Question: I've got a listview with binding and it's not updating. Can somebody find the bug? Wish I had some money, because I would offer a reward.
In this screen cap, the window on the right (Active Dinosaur List) is NOT updating when the status of a particular dinosaur is changing (note that when you click on the dinosaur (in this case, Nancy) it shows, correctly, that her status is, "Moving to food" while the Active Dinosaur List is showing her still Resting:

Here's all the relevant code, starting with the XAML for the window:
'''
<Window x:Class="DinosaurIsland.ActiveDinosaurList"
xmlns="http://schemas.microsoft.com/winfx/2006/xaml/presentation"
xmlns:x="http://schemas.microsoft.com/winfx/2006/xaml"
xmlns:local="clr-namespace:DinosaurIsland"
Title="ActiveDinosaurList" Height="850" Width="245" WindowStyle="SingleBorderWindow" Icon="/DinosaurIsland;component/Icon1.ico" ResizeMode="NoResize" >
<Window.Resources>
<local:EnergyBarColorConverter x:Key="EnergyBarColorConverter"/>
<local:DinoStatusConverter x:Key="DinoStatusConverter"/>
<DataTemplate x:Key="DinosaurInfo">
<StackPanel Orientation="Vertical" >
<Label Name="DinosaurName" Margin="0,0,0,-8" Content="{Binding Path=PersonalName}"/>
<Label Name="DinosaurSpecies" Margin="0,0,0,-8" FontStyle="Italic" Content="{Binding Path=Specie}"/>
<Label Name="DinosaurStatus" Margin="0,0,0,-8" Content="{Binding Path=State, Converter={StaticResource DinoStatusConverter}}"/>
<Label HorizontalAlignment="Center" Margin="0,0,0,-2" Content="Energy" />
<ProgressBar Name="Health" Margin="0,0,0,10" HorizontalAlignment="Center" VerticalAlignment="Top" Width="160" Height="15"
Foreground ="{Binding Path=Health, Converter={StaticResource EnergyBarColorConverter}}" Value="{Binding Path=Health}" />
<Separator/>
</StackPanel>
</DataTemplate>
</Window.Resources>
<Grid Width="210">
<ListView x:Name="DinoListView" Width="207" ItemsSource="{Binding Path=Dinosaurs}" HorizontalAlignment="Left" Margin="3,0,0,0">
<ListView.View>
<GridView>
<GridViewColumn Width="180" Header="Select Dinosaur" CellTemplate="{StaticResource DinosaurInfo}" />
</GridView>
</ListView.View>
</ListView>
</Grid>
'''
Here's the Dinosaur class:
'''
using System;
using System.Collections.Generic;
using System.Collections;
using System.ComponentModel;
using System.Drawing;
using System.Linq;
using System.Text;
namespace DinosaurIsland
{
public class Dinosaur : INotifyPropertyChanged
{
public string _specie;
public string Specie
{
get { return _specie; }
set{_specie = value; RaisePropertyChanged("Specie");}
}
public int Age { get; set; }
public int Weight { get; set; }
public double Height { get; set; }
public int _health;
public int Health
{
get { return _health; }
set{_health = value; RaisePropertyChanged("Health");}
}
public double Water { get; set; }
public double FoodConsumed { get; set; }
public bool Sex { get; set; }
public string PersonalName { get; set; }
public System.Windows.Point Head = new System.Windows.Point();
public List<System.Windows.Point> Location { get; set; }
public double Length { get; set; }
public double Speed { get; set; }
public byte _state;
public byte State
{
get { return _state; }
set{_state = value; RaisePropertyChanged("State");}
}
public System.Windows.Point Goal = new System.Windows.Point();
public System.Windows.Point[] FoodLocation = new System.Windows.Point[5]; // The last five locations that the dino found food
public System.Windows.Point[] WaterLocation = new System.Windows.Point[5]; // The last five locations that the dino found water
// Constructor
public Dinosaur()
{
}
public event PropertyChangedEventHandler PropertyChanged;
//called when a property is changed
protected void RaisePropertyChanged(string PropertyName)
{
if (PropertyChanged != null)
{
PropertyChanged(this, new PropertyChangedEventArgs(PropertyName));
}
}
}
}
'''
Here's the ViewModel class:
'''
using System;
using System.Collections.Generic;
using System.Collections;
using System.Collections.ObjectModel;
using System.ComponentModel;
using System.Linq;
using System.Text;
namespace DinosaurIsland
{
public class ViewModel : INotifyPropertyChanged
{
public ViewModel()
{
this.Dinosaurs = new ObservableCollection<Dinosaur>();
for(int i = 0; i < MainWindow.Dinosaurs.Count; i++)
this.Dinosaurs.Add(new Dinosaur()
{
PersonalName = MainWindow.Dinosaurs[i].PersonalName,
Specie = MainWindow.Dinosaurs[i].Specie,
Health = MainWindow.Dinosaurs[i].Health,
State = MainWindow.Dinosaurs[i].State
});
}
public event PropertyChangedEventHandler PropertyChanged;
//called when a property is changed
public void RaisePropertyChanged(string PropertyName)
{
if (PropertyChanged != null)
{
PropertyChanged(this, new PropertyChangedEventArgs(PropertyName));
}
}
private ObservableCollection<Dinosaur> _dinoList = new ObservableCollection<Dinosaur>();
public ObservableCollection<Dinosaur> Dinosaurs
{
get { return _dinoList; }
set { _dinoList = value; RaisePropertyChanged("Dinosaurs"); }
}
}
'''
}
Here's how the window is invoked:
'''
// This is a global
public ViewModel vm = new ViewModel();
// ....
// Instantiate window
ViewModel vm = new ViewModel();
DinoListDialogBox.DataContext = vm;
DinoListDialogBox.Show();
'''
That should be all the pieces to the puzzle. What am I missing?
Thanks... and I'll name a dinosaur after you.
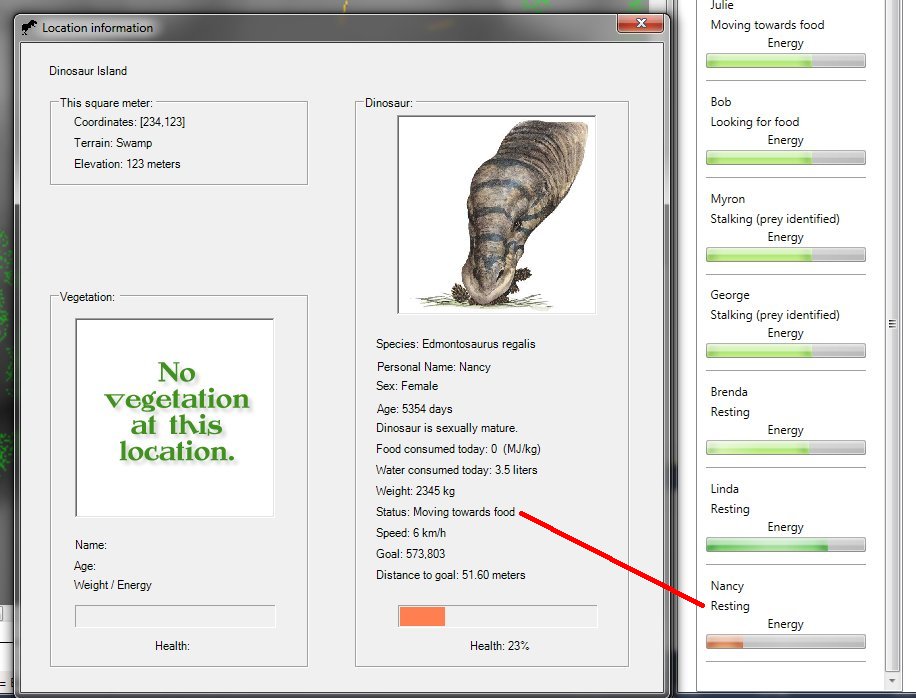
Answer: Ok having looked at your source could get a solution for your use-case. I do suggest checking into MVVM properly.As it stands right now, Your project goes against MVVM in quite a few areas as I mentioned in chat.
Putting that aside with your current implementation to get the 'Dinosaurs' list to be in sync with the 'ActiveDinosaurList' View, these are the changes I made:
1) Switch 'Dinosaurs' to an 'ObservableCollection<T>' and a property. Such as
'''
public static List<Dinosaur> Dinosaurs = new List<Dinosaur>();
'''
to
'''
public static ObservableCollection<Dinosaur> Dinosaurs { get; set; }
'''
2) Add a static constructor to the 'MainWindow' class to initialize the 'Dinosaurs' property
'''
static MainWindow() {
Dinosaurs = new ObservableCollection<Dinosaur>();
}
'''
3) Switch the 'Dinosaurs' property to be a pass-thru to the static property in 'MainWindow' and remove the backing collection. Such as
'''
private ObservableCollection<Dinosaur> _dinoList = new ObservableCollection<Dinosaur>();
public ObservableCollection<Dinosaur> Dinosaurs
{
get { return _dinoList; }
set { _dinoList = value; RaisePropertyChanged("Dinosaurs"); }
}
'''
to
'''
public ObservableCollection<Dinosaur> Dinosaurs {
get {
return MainWindow.Dinosaurs;
}
}
'''
4) Finally add a hook to listen to 'CollectionChanged' on 'MainWindow.Dinosaurs' from 'ViewModel' and 'RaisePropertyChanged' on it's 'Dinosaurs' property.
so switch:
'''
public ViewModel()
{
this.Dinosaurs = new ObservableCollection<Dinosaur>();
for(int i = 0; i < MainWindow.Dinosaurs.Count; i++)
this.Dinosaurs.Add(new Dinosaur()
{
PersonalName = MainWindow.Dinosaurs[i].PersonalName,
Specie = MainWindow.Dinosaurs[i].Specie,
Health = MainWindow.Dinosaurs[i].Health,
State = MainWindow.Dinosaurs[i].State
});
}
'''
to
'''
public ViewModel() {
MainWindow.Dinosaurs.CollectionChanged += (sender, args) => RaisePropertyChanged("Dinosaurs");
}
'''
That's it. Running your simulation now, When I forwarded the time, I could see the Status on the ActiveDinosaurs list getting updated fine.